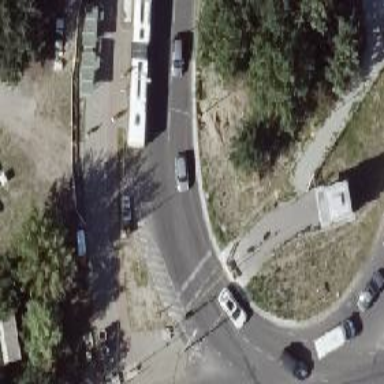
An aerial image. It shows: Footway tunnel.